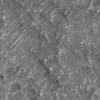
Label: not_dusty